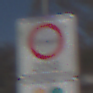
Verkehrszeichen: BeginnUmweltzone
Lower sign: FreistellungVomVerkehrsverbot2
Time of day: MorningAfternoon
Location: Outdoor (Nature)
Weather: PartlyCloudy
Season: Winter
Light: Natural